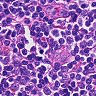
Metastatic tissue present: no